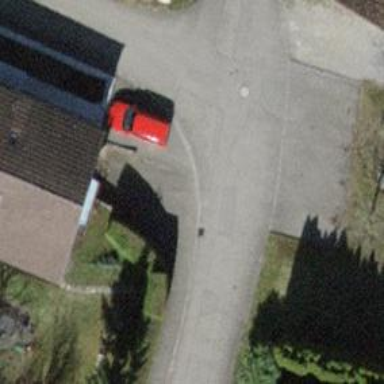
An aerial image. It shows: Residential road with asphalt surface. The right sidewalk also has asphalt surface.